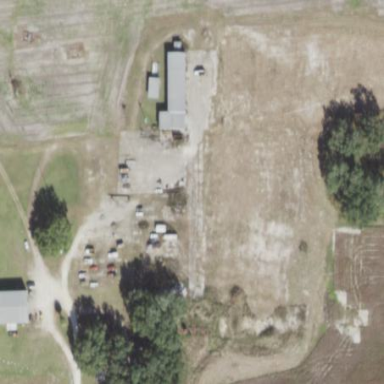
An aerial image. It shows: Dairy farmyard.